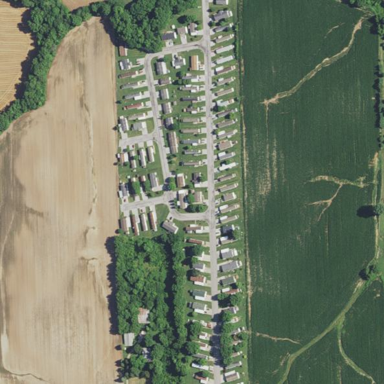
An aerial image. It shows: Trailer park.